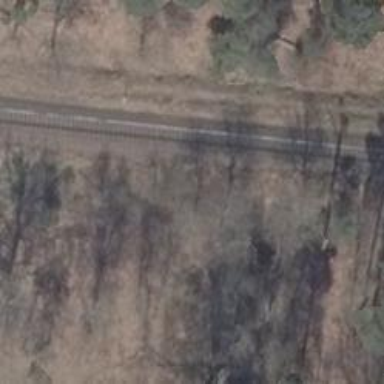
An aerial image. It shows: Railway signal.